Question: I am designing a live quiz app that fetches data from server and question are displayed in a RecyclerView that contains a question and four options. Now when I select one option for a given question, it is selected properly but at the same time, the corresponding option for other question is selected automatically.
Screenshot of the item selection issue is the following.

I have designed Data Model Class and RecylerView Adapter (with the help of @Reaz Murshed) but have been stuck with the code
My Data Model Class is :
//DmLiveQuiz
'''
public class DmLiveQuiz {
String testId;
int questionId;
String question;
String optA;
String optB;
String optC;
String optD;
String answer;
String explain;
...
}
'''
My Adapter Class is //LiveTestAdapter
'''
public class LiveTestAdapter extends RecyclerView.Adapter<LiveTestAdapter.CustomViewHolder> {
private List<DmLiveQuiz> questionList;
private int[] answerList; // Get a list of your answers here.
private DmLiveQuiz questionsList;
private Context context;
public List<Integer> myResponse = new ArrayList<Integer>();
public int qno;
public LiveTestAdapter(List<DmLiveQuiz> questionList, Context context) {
this.questionList = questionList;
this.context = context;
}
@NonNull
@Override
public CustomViewHolder onCreateViewHolder(@NonNull ViewGroup parent, int viewType) {
View itemView = LayoutInflater.from(parent.getContext()).inflate(R.layout.live_quiz_display_format, parent, false);
return new CustomViewHolder(itemView);
}
@Override
public void onBindViewHolder(@NonNull final CustomViewHolder holder, int position) {
questionsList = questionList.get(holder.getAdapterPosition());
holder.tvQNo.setText(questionsList.getQuestionId() + "");
holder.tvquestion.getLayoutParams().width = LinearLayout.LayoutParams.WRAP_CONTENT;
holder.tvquestion.setText(questionsList.getQuestion());
holder.optA.setText(questionsList.getOptA());
holder.optB.setText(questionsList.getOptB());
holder.optC.setText(questionsList.getOptC());
holder.optD.setText(questionsList.getOptD());
// Now you need to modify the backgrounds of your option buttons like the following.
if (answerList[position] == 1) holder.optA.setBackgroundResource(R.drawable.button_border);
else holder.optA.setBackgroundResource(R.drawable.button_question_style);
if (answerList[position] == 2) holder.optB.setBackgroundResource(R.drawable.button_border);
else holder.optB.setBackgroundResource(R.drawable.button_question_style);
if (answerList[position] == 3) holder.optC.setBackgroundResource(R.drawable.button_border);
else holder.optC.setBackgroundResource(R.drawable.button_question_style);
if (answerList[position] == 4) holder.optD.setBackgroundResource(R.drawable.button_border);
else holder.optD.setBackgroundResource(R.drawable.button_question_style);
holder.optA.setOnClickListener(new View.OnClickListener() {
@Override
public void onClick(View view) {
holder.optA.setBackgroundResource(R.drawable.button_border);
answerList[position] = 1; // Selected first option which is A
});
holder.optB.setOnClickListener(new View.OnClickListener() {
@Override
public void onClick(View view) {
holder.optB.setBackgroundResource(R.drawable.button_border);
answerList[position] = 2; // Selected second option which is B
Toast.makeText(context, "Position :" + holder.getAdapterPosition(), Toast.LENGTH_SHORT).show();
}
});
holder.optC.setOnClickListener(new View.OnClickListener() {
@Override
public void onClick(View view) {
holder.optC.setBackgroundResource(R.drawable.button_border);
answerList[position] = 3; // Selected third option which is C
Toast.makeText(context, "Position :" + holder.getAdapterPosition(), Toast.LENGTH_SHORT).show();
}
});
holder.optD.setOnClickListener(new View.OnClickListener() {
@Override
public void onClick(View view) {
holder.optD.setBackgroundResource(R.drawable.button_border);
answerList[position] = 4; // Selected fourth option which is D
Toast.makeText(context, "Position :" + holder.getAdapterPosition(), Toast.LENGTH_SHORT).show();
}
});
holder.tvClear.setOnClickListener(new View.OnClickListener() {
public void onClick(View view) {
holder.optA.setBackgroundResource(R.drawable.button_question_style);
holder.optB.setBackgroundResource(R.drawable.button_question_style);
holder.optC.setBackgroundResource(R.drawable.button_question_style);
holder.optD.setBackgroundResource(R.drawable.button_question_style);
answerList[position] = 0; // Clear the value in the answerList
}
});
}
// Use this function to set the question list in the adapter
public void setQuestionList(List<DmLiveQuiz> questionList) {
this.questionList = questionList;
this.answerList = new int[questionList.size()]; // This initializes the answer list having the same size as the question list
notifyDataSetChanged();
}
@Override
public int getItemCount() {
return questionList.size();
}
public class CustomViewHolder extends RecyclerView.ViewHolder {
TextView tvquestion, tvClear, tvQNo;
Button optA, optB, optC, optD;
public CustomViewHolder(View itemView) {
super(itemView);
tvQNo = (TextView) itemView.findViewById(R.id.tvLiveQuizQuestionNo);
tvquestion = (TextView) itemView.findViewById(R.id.tvLiveQuizQuestion);
optA = (Button) itemView.findViewById(R.id.buttonOptionA);
...///
}
}
}
'''
And The Activity where Recyclerview is implemented is
'''
recyclerView = (RecyclerView) findViewById(R.id.recyclerViewLiveTest);
recyclerView.setLayoutManager(new LinearLayoutManager(this));
quizList = new ArrayList<>();
adapter = new LiveTestAdapter(quizList, getApplicationContext());
linearLayoutManager = new LinearLayoutManager(this);
linearLayoutManager.setOrientation(LinearLayoutManager.VERTICAL);
dividerItemDecoration = new DividerItemDecoration(recyclerView.getContext(), linearLayoutManager.getOrientation());
recyclerView.setHasFixedSize(true);
recyclerView.setLayoutManager(linearLayoutManager);
// recyclerView.addItemDecoration(dividerItemDecoration);
recyclerView.setAdapter(adapter);
getData();
......
'''
The method for fetching JSON data is getdata() as given below which fetches data from server correctly...
'''
private void getData() {
JsonArrayRequest jsonArrayRequest = new JsonArrayRequest(quiz_url, new Response.Listener<JSONArray>() {
@Override
public void onResponse(JSONArray response) {
for (int i = 0; i < response.length(); i++) {
try {
JSONObject jsonObject = response.getJSONObject(i);
DmLiveQuiz liveQuiz = new DmLiveQuiz();
...
...
quizList.add(liveQuiz);
} catch (JSONException e) {
e.printStackTrace();
progressDialog.dismiss();
}
}
adapter.notifyDataSetChanged();
..........
}
Now When I run App, it shows index=0 i.e. ArrayOutOfIndexException is generated.. I am not able to call public void setQuestionList(List<DmLiveQuiz> questionList) method of LiveQuizAdapter class from my activity.. Please Help
'''
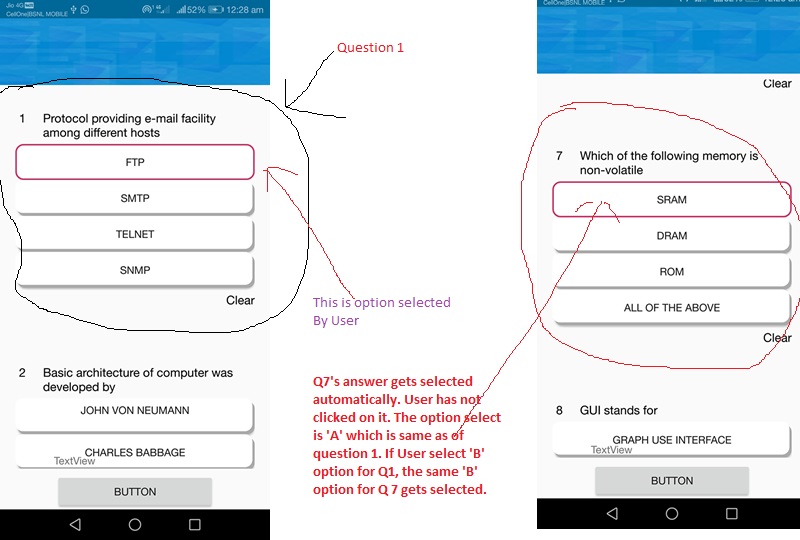
Answer: Initially you are setting empty list in the adapter. After getting value from JsonArrayRequest then need to update adapter using new list.
Update onBindViewHolder:
'''
@Override
public void onBindViewHolder(@NonNull final CustomViewHolder holder, int position) {
DmLiveQuiz dmLiveQuiz= questionList.get(position);
if(dmLiveQuiz!=null){
// do whatever you want. put all code here.}
}
'''
Update your adapter:
'''
@Override
public void onResponse(JSONArray response) {
for (int i = 0; i < response.length(); i++) {
// put all code here
quizList.add(liveQuiz);}
adapter.setQuestionList(quizList);
adapter.notifyDataSetChanged();
}
'''